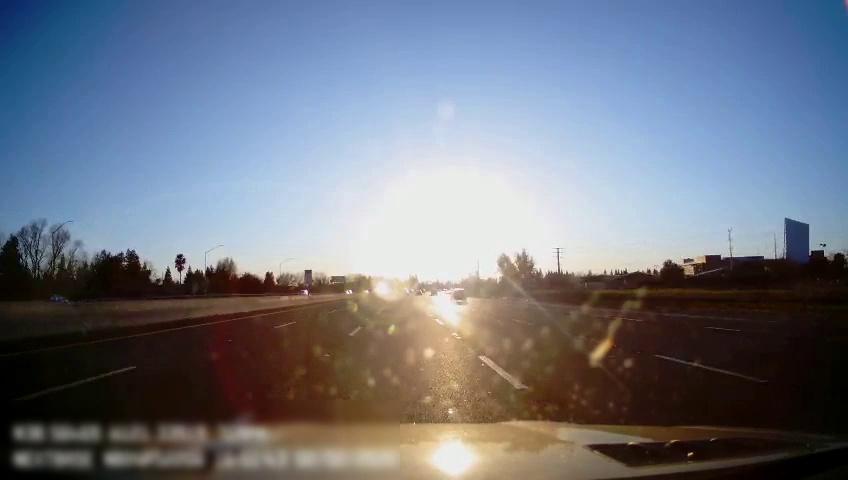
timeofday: Day
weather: Sunny
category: Drivable Space
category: Vehicles | Car
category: Vehicles | SUV
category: Vehicles | SUV
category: Lanes | Alternate Lane
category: Lanes | Alternate Lane
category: Lanes | Current Lane
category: Lanes | Current Lane
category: Lanes | Alternate Lane
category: Lanes | Alternate Lane
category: Lanes | Alternate Lane
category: Traffic | Signs